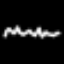
Label: squiggle